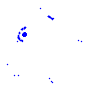
Particle: electron